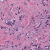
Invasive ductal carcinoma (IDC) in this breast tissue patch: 1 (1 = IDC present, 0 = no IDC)